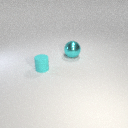
small cyan rubber cylinder in front of large cyan metal sphere